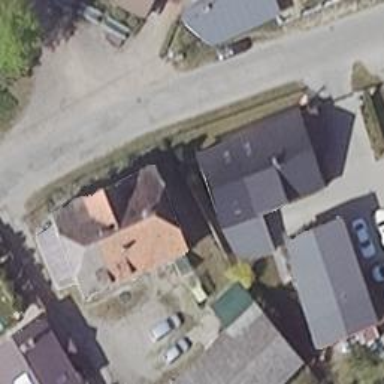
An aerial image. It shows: Residential building.